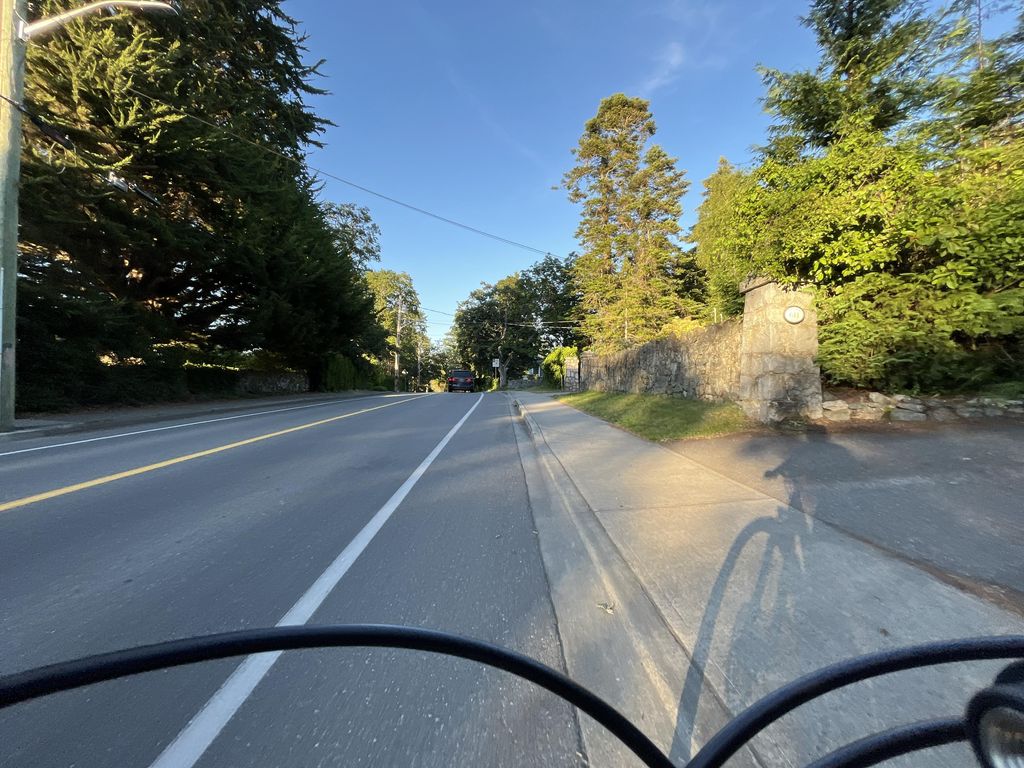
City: victoria